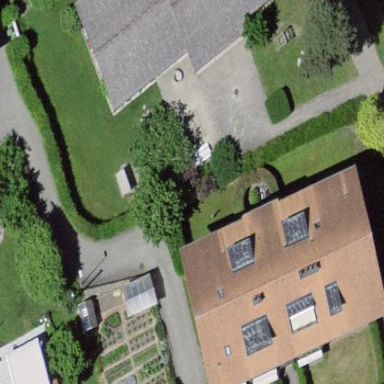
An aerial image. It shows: Residential building.